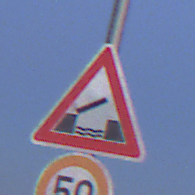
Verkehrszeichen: BeweglicheBruecke
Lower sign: Geschwindigkeit50
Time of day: SunriseSunset
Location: Outdoor (Nature)
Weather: Clear
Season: NotSpecified
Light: Natural